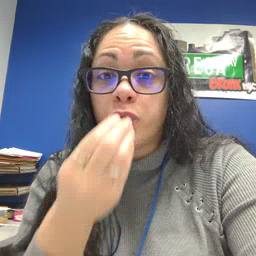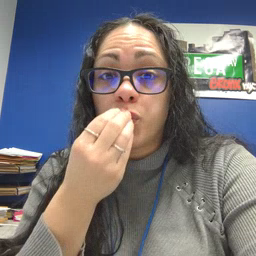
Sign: food